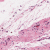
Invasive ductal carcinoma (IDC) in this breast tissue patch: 0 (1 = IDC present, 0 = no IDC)